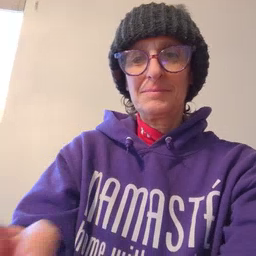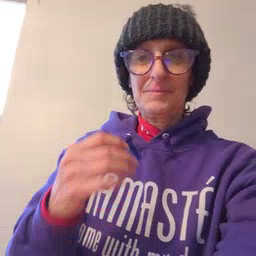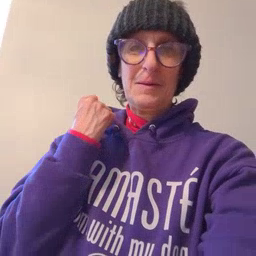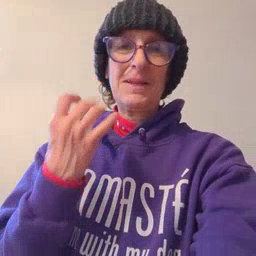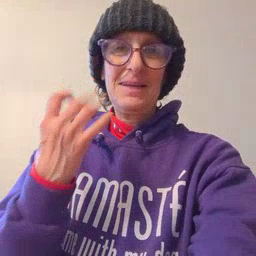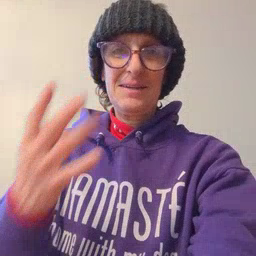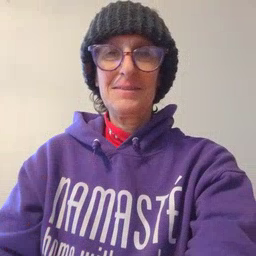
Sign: many